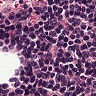
Metastatic tissue present: no